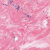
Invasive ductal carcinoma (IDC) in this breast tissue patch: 0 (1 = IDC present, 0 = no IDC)